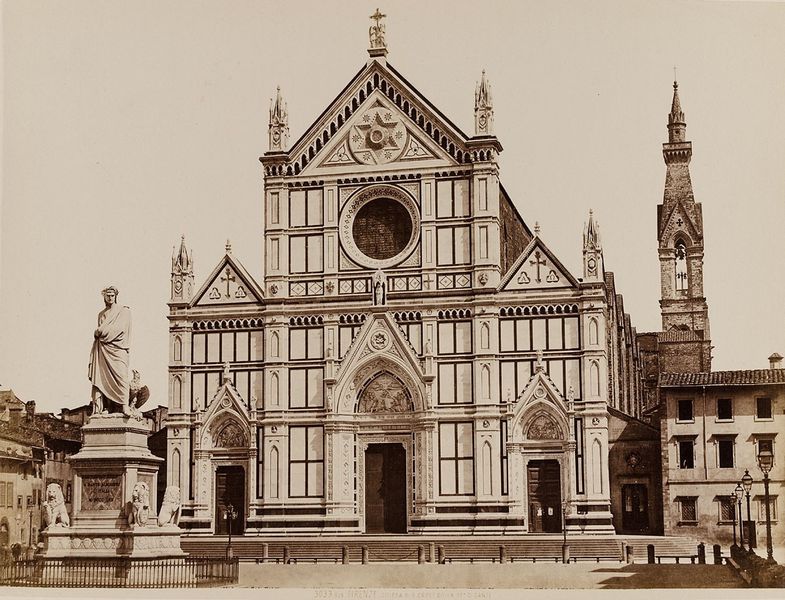
Titel: Firenze - Chiesa di S. Croce colla St. di Dante
Künstler: Giacomo Brogi
Standort: Hamburg
Institution: Museum für Kunst und Gewerbe Hamburg
Schlagwörter: stadt, kirche, person, skulptur, ort, dorf, plastik, foto, fotografie, photographie, stadtansicht, literatur, photo, dante, santa, architekturfotografie, aussenbau, albumin, bildhauerkunst, lichtbild, sachfotografie, historische, dichtkunst, alighieri, architekturphotographie, la, bildwerke, croce, angewandte und bildende kunst, hessische systematik, persönlichkeit, schwarzweißpositivverfahren, silbersalzverfahren, schwarzweißfotografie, gebäude, örtlichkeit, straße, stätte, objektstudien, sachphotographie, albuminpapier